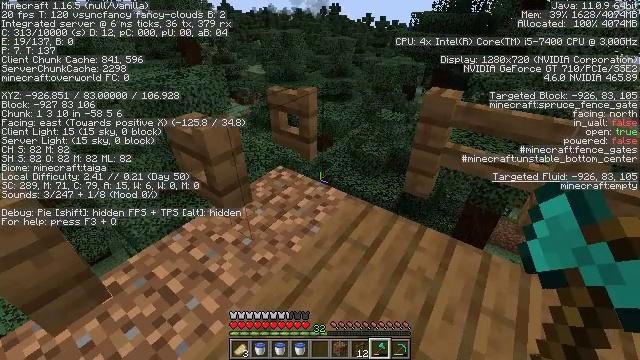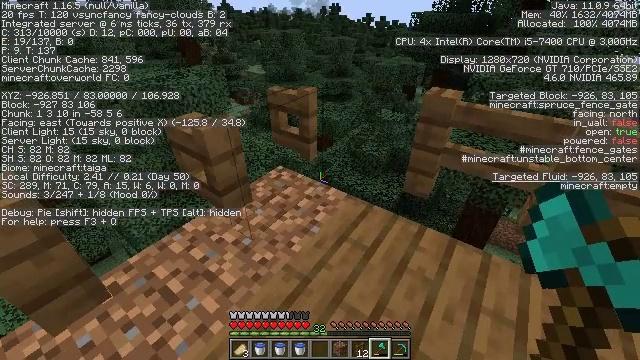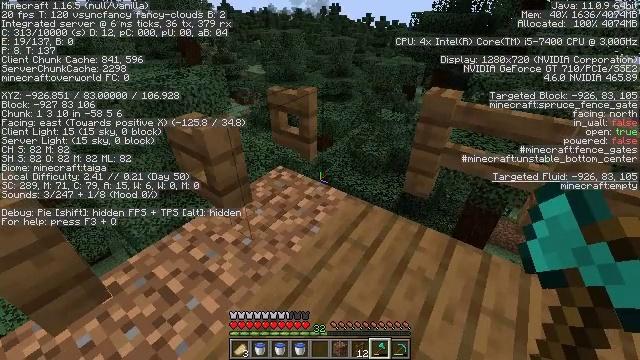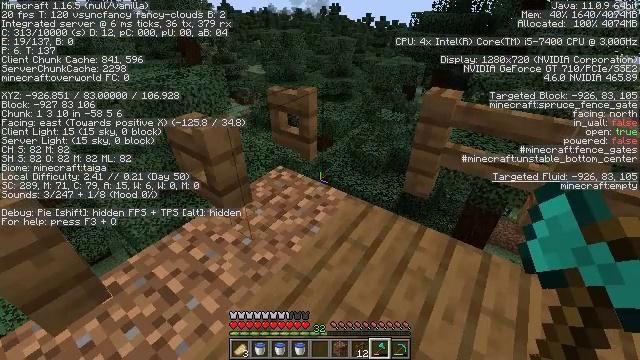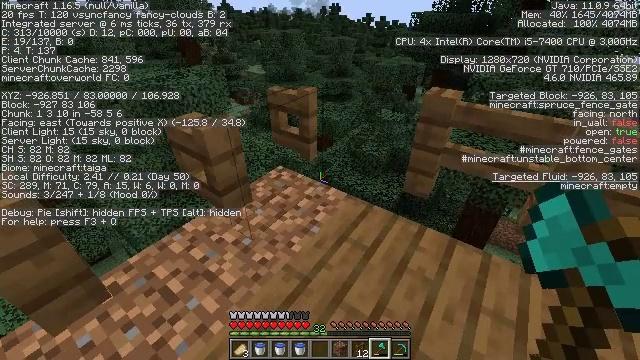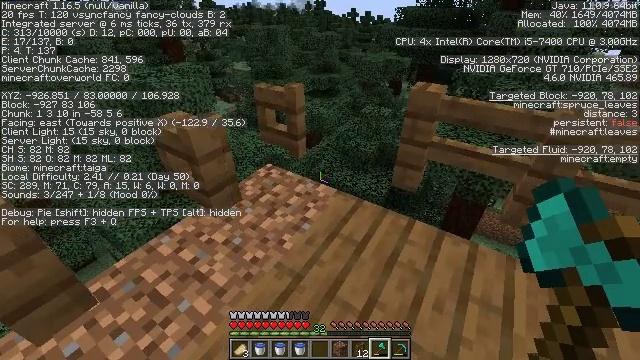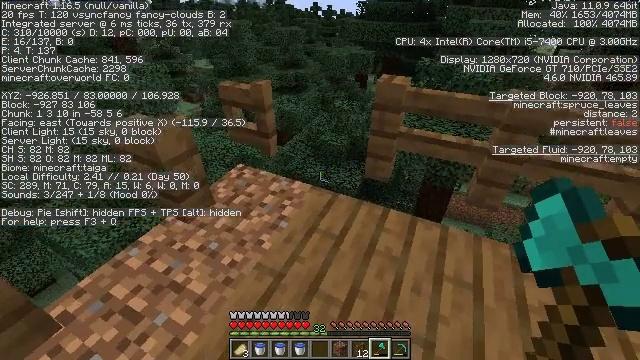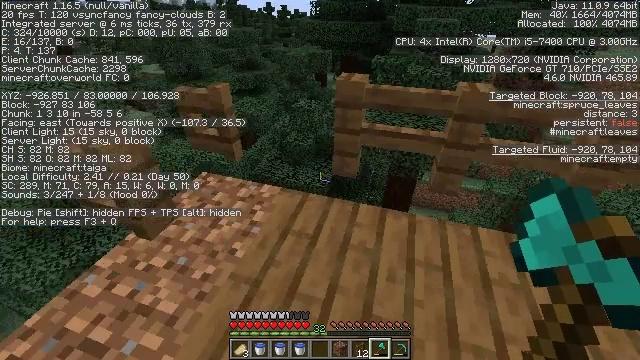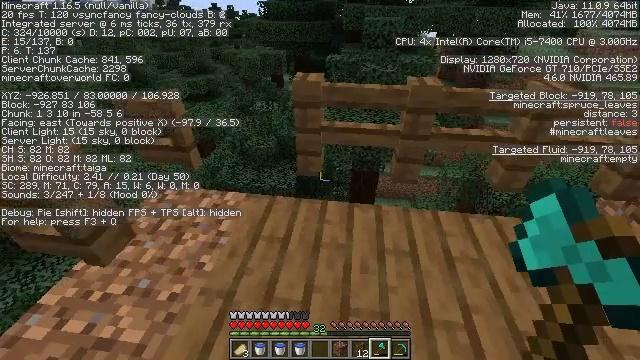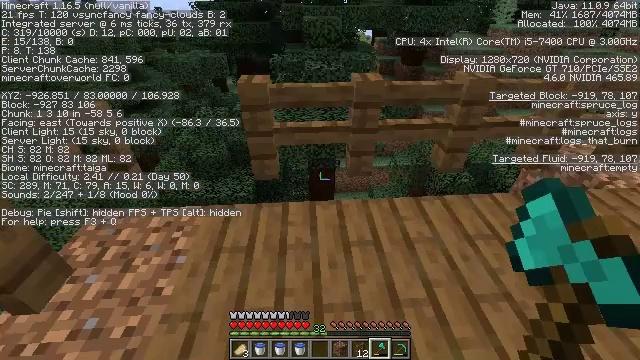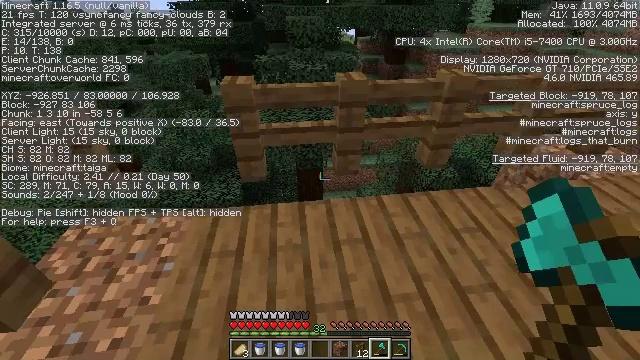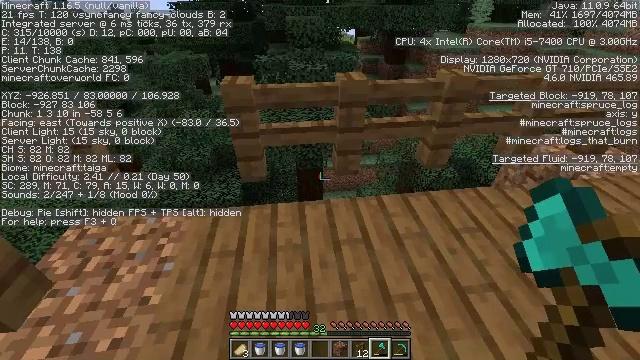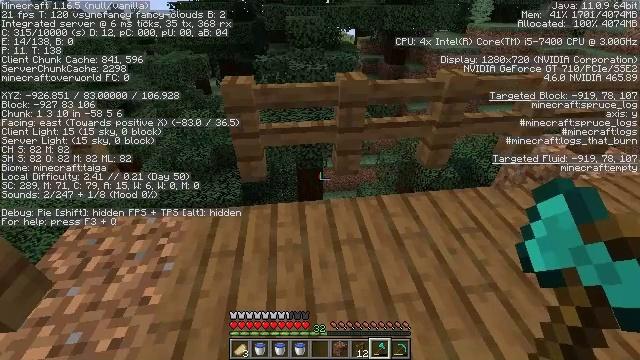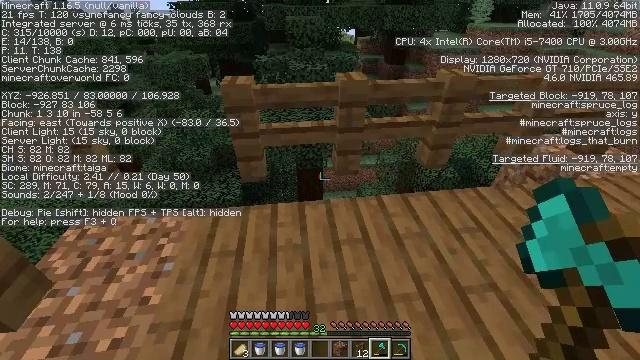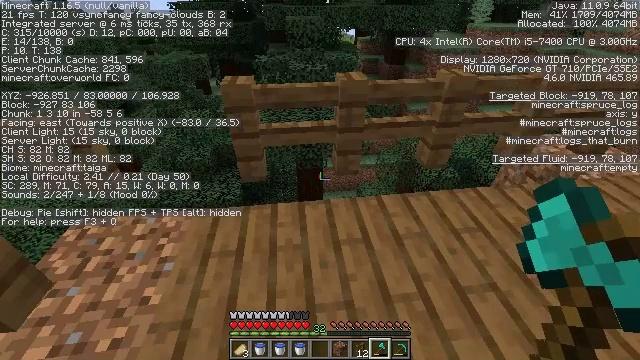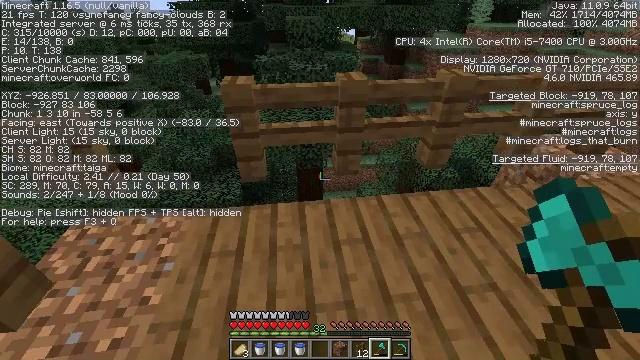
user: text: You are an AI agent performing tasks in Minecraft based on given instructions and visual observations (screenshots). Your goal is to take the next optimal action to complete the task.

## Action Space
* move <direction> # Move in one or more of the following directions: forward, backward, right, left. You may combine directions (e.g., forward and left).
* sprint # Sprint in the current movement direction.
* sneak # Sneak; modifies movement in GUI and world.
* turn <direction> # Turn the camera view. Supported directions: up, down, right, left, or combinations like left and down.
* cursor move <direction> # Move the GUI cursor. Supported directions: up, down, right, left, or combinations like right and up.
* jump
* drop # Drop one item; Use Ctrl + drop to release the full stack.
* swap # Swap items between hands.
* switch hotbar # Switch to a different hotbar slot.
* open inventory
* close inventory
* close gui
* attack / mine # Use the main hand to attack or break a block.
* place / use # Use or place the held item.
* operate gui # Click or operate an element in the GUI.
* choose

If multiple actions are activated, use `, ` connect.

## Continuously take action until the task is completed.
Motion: motion action
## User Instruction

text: Gather spruce fence pieces.
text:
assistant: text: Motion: no_op
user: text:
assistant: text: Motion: no_op
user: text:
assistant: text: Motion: no_op
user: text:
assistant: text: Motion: no_op
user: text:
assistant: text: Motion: turn right
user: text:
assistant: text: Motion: turn right
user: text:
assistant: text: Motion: turn right
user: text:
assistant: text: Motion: turn right
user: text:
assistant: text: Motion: turn right
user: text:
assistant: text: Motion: turn right
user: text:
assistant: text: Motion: no_op
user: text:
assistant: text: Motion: no_op
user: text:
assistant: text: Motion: no_op
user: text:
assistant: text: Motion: no_op
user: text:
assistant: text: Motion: no_op
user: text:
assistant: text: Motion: no_op
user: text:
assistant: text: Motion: no_op
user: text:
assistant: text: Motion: no_op
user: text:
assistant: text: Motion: no_op
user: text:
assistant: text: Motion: no_op
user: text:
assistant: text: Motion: no_op
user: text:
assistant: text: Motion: no_op
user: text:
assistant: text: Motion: no_op
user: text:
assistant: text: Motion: no_op
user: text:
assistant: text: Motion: no_op
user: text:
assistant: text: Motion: no_op
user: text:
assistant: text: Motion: no_op
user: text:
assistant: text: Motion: no_op
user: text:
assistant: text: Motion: no_op
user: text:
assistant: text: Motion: no_op